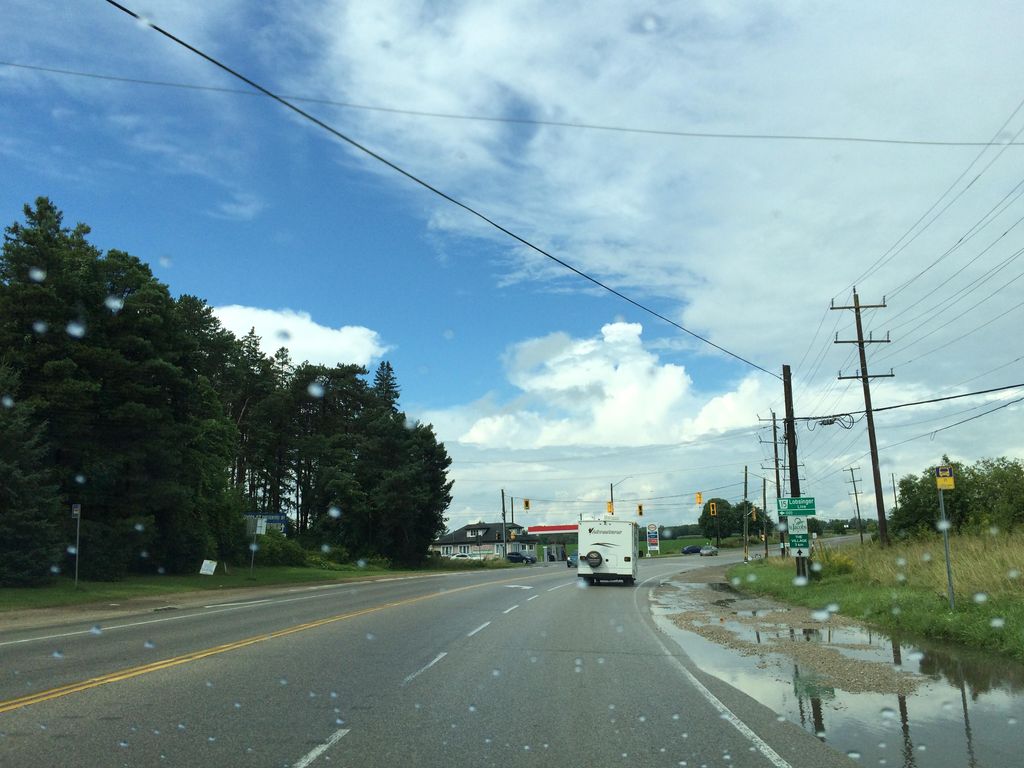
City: kitchener-waterloo